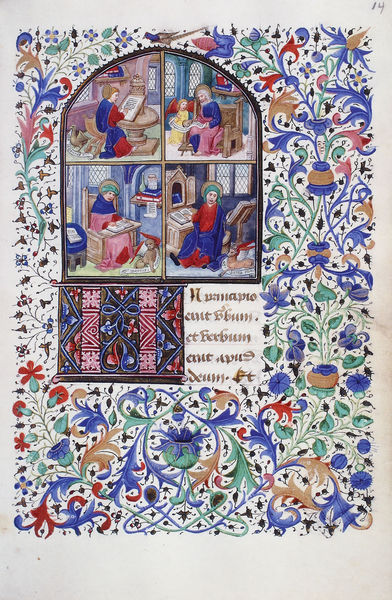
Titel: Stundenbuch
Standort: Herkunftsort: Brügge (EU - B)
Institution: Baltimore, Walters Art Museum
Schlagwörter: blau, blätter, mann, grün, menschen, sitzen, blumen, braun, bunt, fenster, stuhl, zimmer, blüte, blüten, rot, muster, ornament, mantel, blatt, engel, ranken, schrift, bogen, farben, figuren, lesen, buch, initiale, schreiben, mittelalter, heilige, studieren, maria, szenen, handschrift, lateinisch, buchmalerei, majuskel, illumination, einzelblatt, teddy, heiligenszenen, frau maria, deum